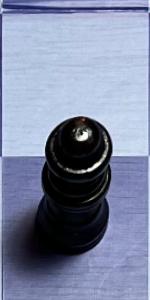
Label: Queen_Black